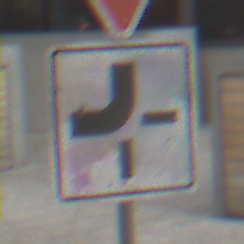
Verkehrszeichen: VerlaufVorfahrtsstrasse2
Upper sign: VorfahrtGewaehren
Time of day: Midday
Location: Outdoor (Urban)
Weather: Overcast
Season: NotSpecified
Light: Natural